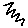
Label: zigzag